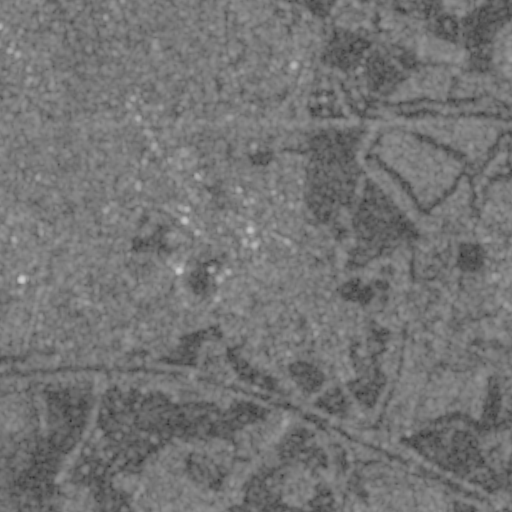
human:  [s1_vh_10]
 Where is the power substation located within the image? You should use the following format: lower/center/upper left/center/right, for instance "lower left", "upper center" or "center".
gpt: The power substation is located in the center of the image.
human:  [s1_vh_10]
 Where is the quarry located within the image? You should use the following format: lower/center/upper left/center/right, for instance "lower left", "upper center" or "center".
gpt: The quarry is located in the lower left of the image.
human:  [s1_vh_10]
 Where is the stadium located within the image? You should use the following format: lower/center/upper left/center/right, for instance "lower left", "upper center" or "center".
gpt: The stadium is located in the lower right of the image.
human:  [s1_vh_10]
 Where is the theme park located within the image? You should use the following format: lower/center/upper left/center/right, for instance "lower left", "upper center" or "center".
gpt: The theme park is located in the upper left of the image.
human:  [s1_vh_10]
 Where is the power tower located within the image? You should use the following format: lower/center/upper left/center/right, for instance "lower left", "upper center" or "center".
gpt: There is no power tower in the image.

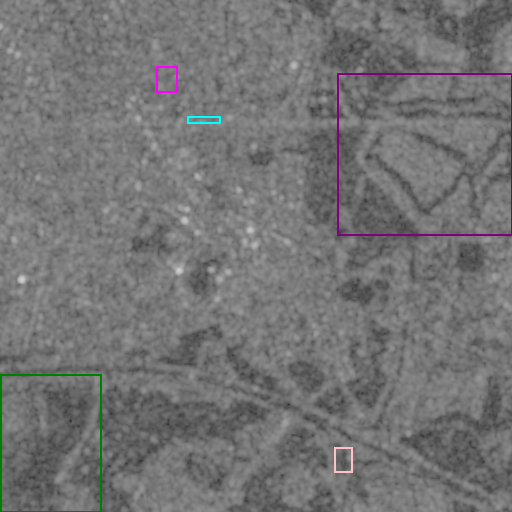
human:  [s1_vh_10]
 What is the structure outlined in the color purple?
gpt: The structure outlined in purple is a park.
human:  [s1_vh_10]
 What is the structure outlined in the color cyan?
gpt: The structure outlined in cyan is a parking lot.
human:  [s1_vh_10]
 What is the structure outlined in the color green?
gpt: The structure outlined in green is a quarry.
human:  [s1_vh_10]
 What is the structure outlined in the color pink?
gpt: The structure outlined in pink is a stadium.
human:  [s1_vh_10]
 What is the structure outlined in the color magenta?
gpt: The structure outlined in magenta is a theme park.
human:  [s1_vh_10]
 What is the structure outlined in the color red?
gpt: There is no red outline.